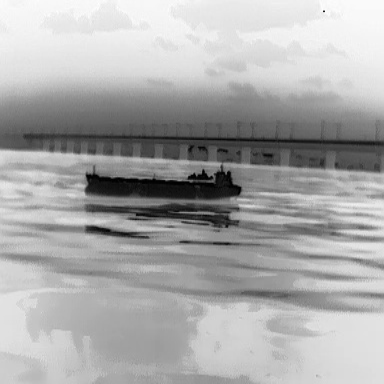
There is a liner in the infrared image.